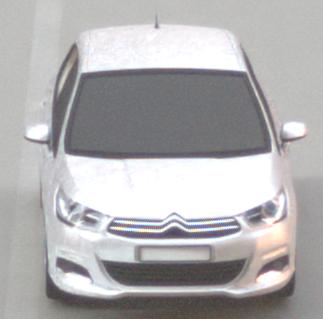
Make: Citroen
Model: C4 VTi 95
Detailed model: C4 (II)
Model produced from: 2012/08
Model produced until: 2013/06
Doors: 5
Color: white
Road condition: dry road
Daytime: morning or afternoon
Contrast: medium contrast